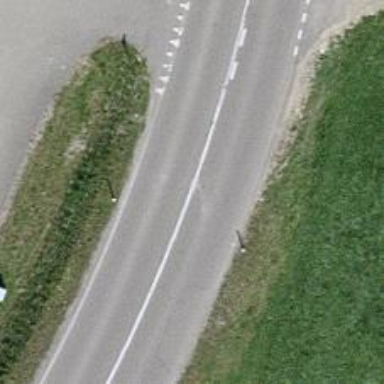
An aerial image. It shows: Tertiary road with asphalt surface.